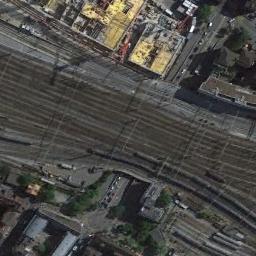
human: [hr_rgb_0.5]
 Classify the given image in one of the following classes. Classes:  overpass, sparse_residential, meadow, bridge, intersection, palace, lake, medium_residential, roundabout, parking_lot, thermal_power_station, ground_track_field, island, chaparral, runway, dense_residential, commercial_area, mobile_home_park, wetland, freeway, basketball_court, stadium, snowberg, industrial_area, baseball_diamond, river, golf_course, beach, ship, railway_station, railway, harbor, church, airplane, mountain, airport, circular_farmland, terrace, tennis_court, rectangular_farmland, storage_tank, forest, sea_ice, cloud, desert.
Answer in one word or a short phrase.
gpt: railway